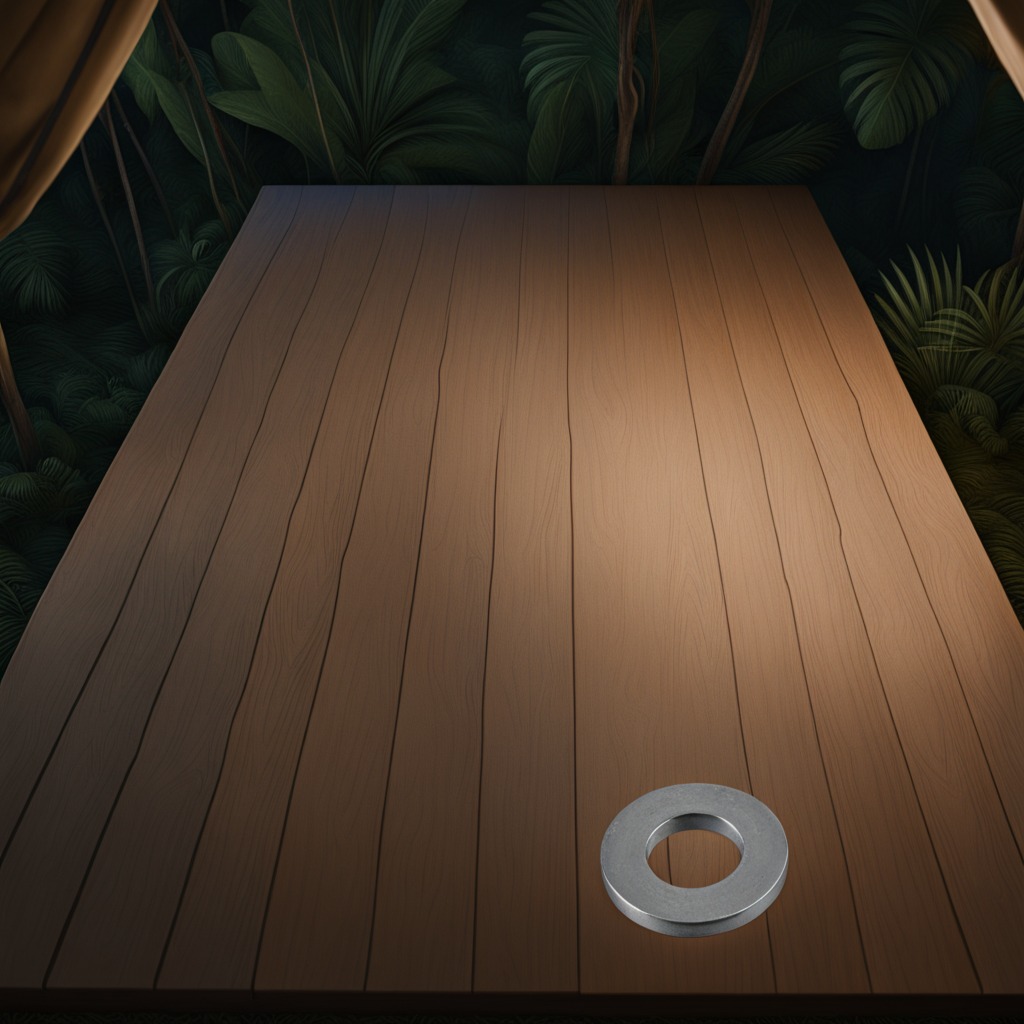
A flat metal washer lies on the wooden table inside a jungle field workshop tent at night.